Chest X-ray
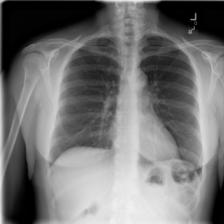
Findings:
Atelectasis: negative
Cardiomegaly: negative
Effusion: negative
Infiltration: positive
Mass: negative
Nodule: negative
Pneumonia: negative
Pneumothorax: negative
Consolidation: negative
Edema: negative
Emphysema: negative
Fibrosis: negative
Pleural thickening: negative
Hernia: negative